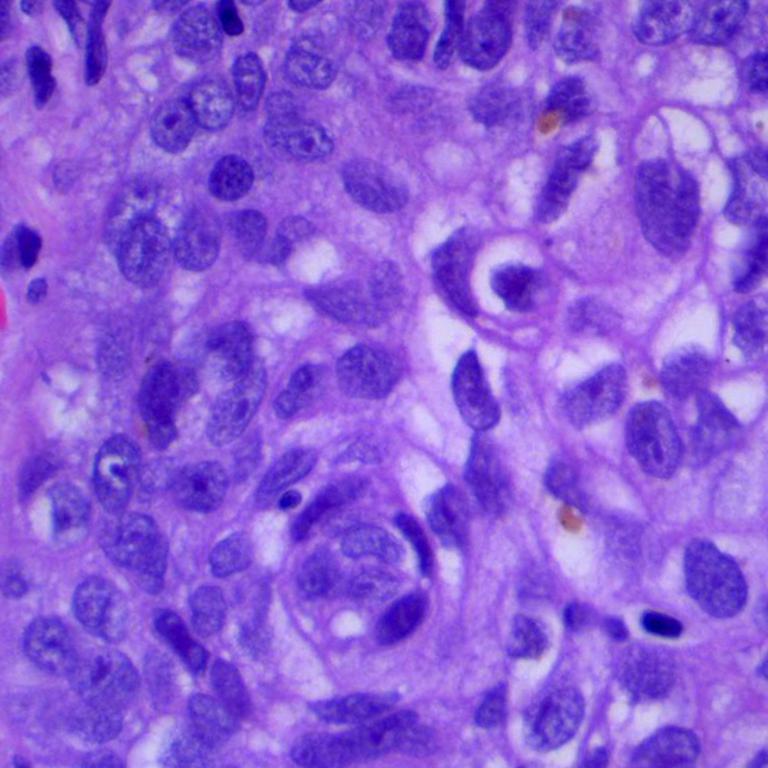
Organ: lung
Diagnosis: squamous carcinomas